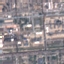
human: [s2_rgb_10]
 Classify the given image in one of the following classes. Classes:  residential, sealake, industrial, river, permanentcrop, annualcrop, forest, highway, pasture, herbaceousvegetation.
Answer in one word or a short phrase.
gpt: Industrial